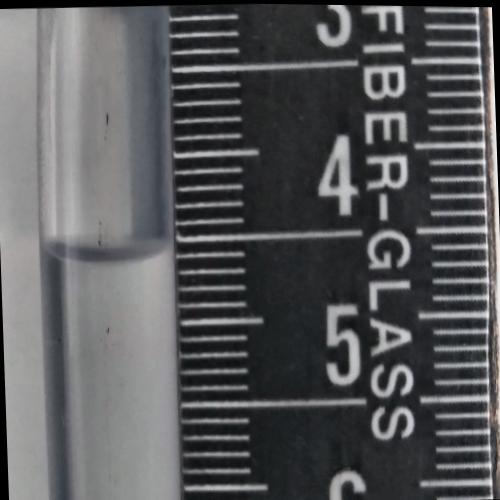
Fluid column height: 4.6 cm